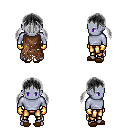
a pixel art fantasy rpg character, male body template, dark elf, purple skin, brown tattered cape, gold greaves, gray twin-tailed hairstyle, gold gloves, brown slippers, four views (front, back, left, right), 2x2 character sprite sheet, small pixel art, hard edges, no anti-aliasing